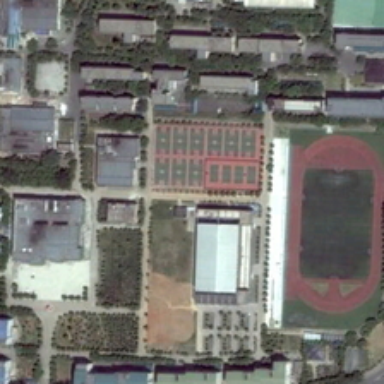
Some buildings and green trees are near a playground in a school .